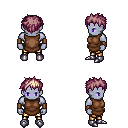
a pixel art fantasy rpg character, male body template, dark elf, purple skin, brown tunic, gold greaves, white blonde bedhead hairstyle, leather bracers, metal boots, four views (front, back, left, right), 2x2 character sprite sheet, small pixel art, hard edges, no anti-aliasing